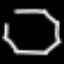
Label: octagon